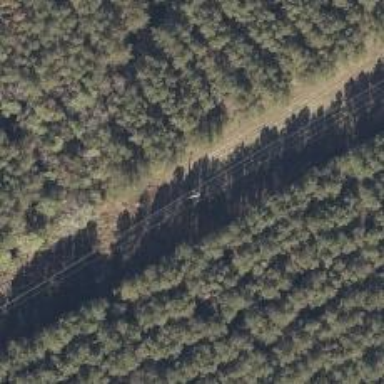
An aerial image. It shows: Power pole.